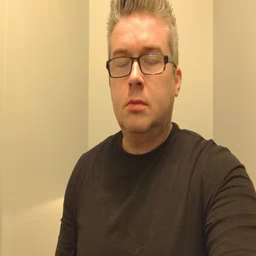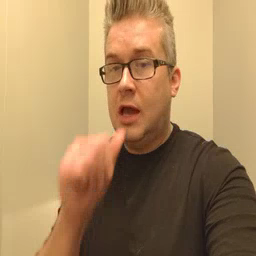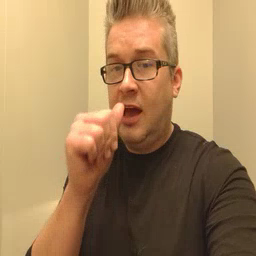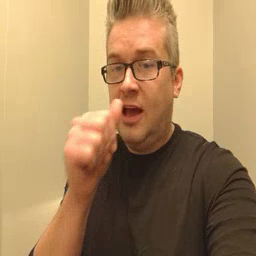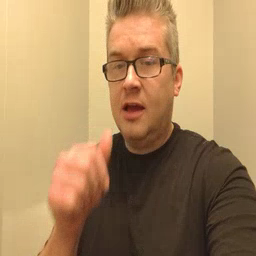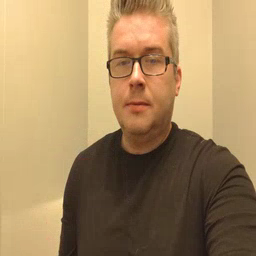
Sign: nuts